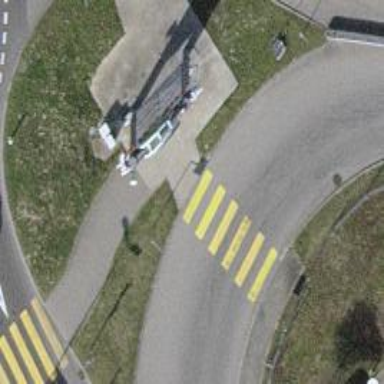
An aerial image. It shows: Marked zebra crossing with clear markings.